Question: I am trying to search for an item in db. there are two items in db, but i cannot get the second one somehow. with my code below the result is only the first row of 'Bewertung' but not the second one.
my code is simple:
'''
locations = Location.objects.all()[:5]
bewertungs = Bewertung.objects.filter(von_location__in=locations)
'''
what can be the reason of why i cannot find the second entry in db? i am getting the first record where 'bewertung' is 4, but the second isnot coming up in the result.
:
this is the Bewertung Model.
'''
class Bewertung(models.Model):
von_location= models.ForeignKey(Location,related_name="locations_bewertung",default="")
von_user = models.ForeignKey(User,related_name="users_bewertung",default="")
price_leistung = models.IntegerField(max_length=5,default=00)
romantic = models.IntegerField(max_length=3,default=00)
bewertung = models.IntegerField(max_length=3,default=00)
def __unicode__(self):
return self.bewertung
'''
these are the records:

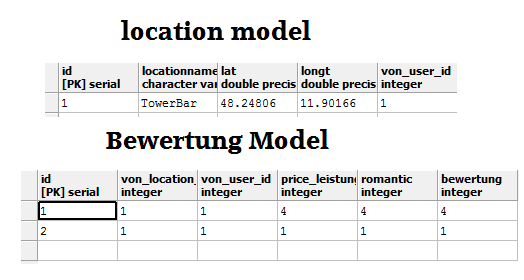
Answer: '''
class Bewertung(models.Model):
//you don't have to put default="" because this is already required
von_location= models.ForeignKey(Location,related_name="locations_bewertung")
von_user = models.ForeignKey(User,related_name="users_bewertung")
//use DecimalField instead of IntergerField
//use max_digits not max_length because it is for string
price_leistung = models.DecimalField(max_digits=3, decimal_place=2, default=0)
romantic = models.DecimalField(max_digits=3, decimal_place=2, default=0)
bewertung = models.DecimalField(max_digits=3, decimal_place=2, default=0)
//you return your unicode with an int field which result to error
//so you must do it this way
def __unicode__(self):
return "{0}".format(self.bewertung)
'''